Field crop: maize
Growth stage: 1
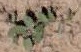
Species: convolvulus